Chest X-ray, PA view. Patient: 64 years old, sex F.
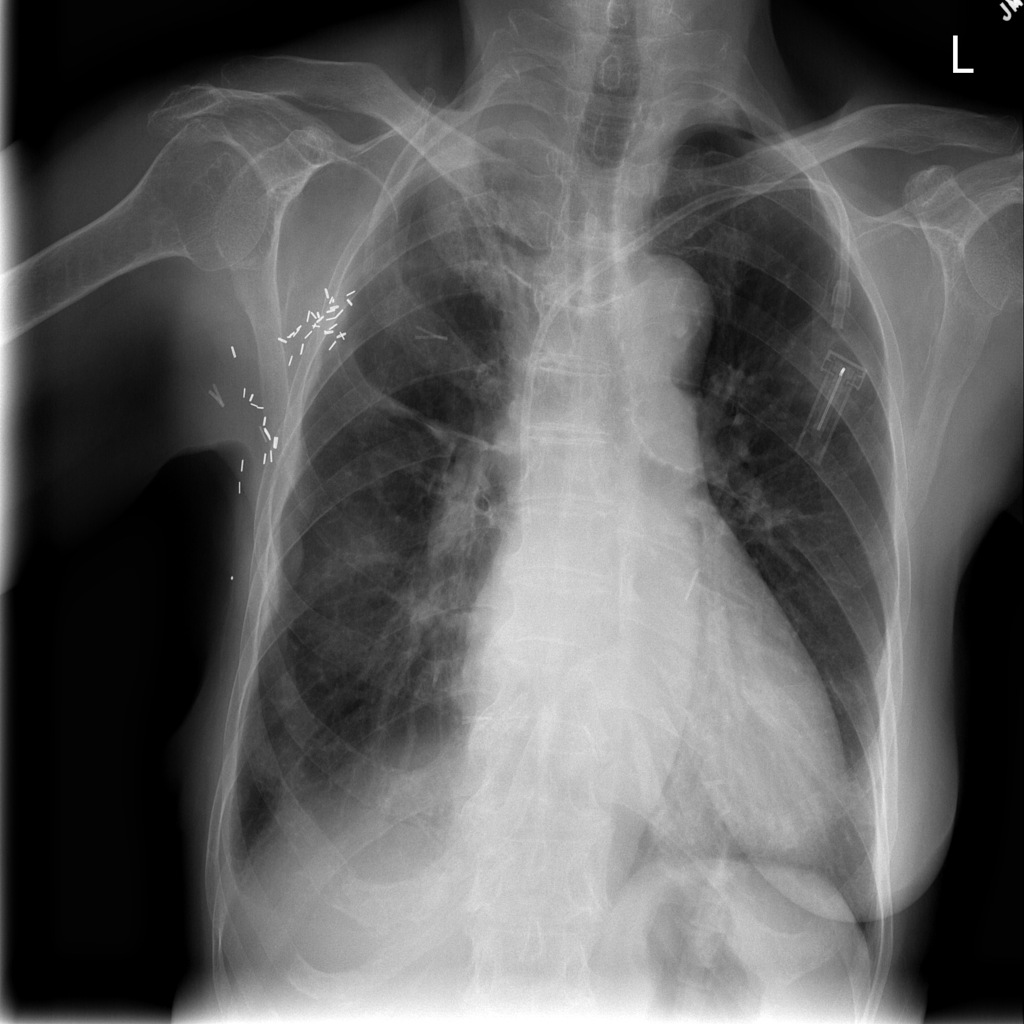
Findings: No Finding